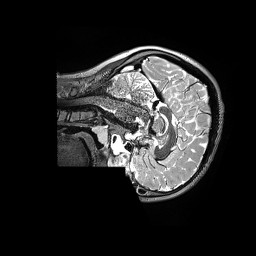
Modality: T2w
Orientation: sagittal
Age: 12
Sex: male
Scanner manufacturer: siemens
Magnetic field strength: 3 T
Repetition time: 3.2 s
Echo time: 0.564 s